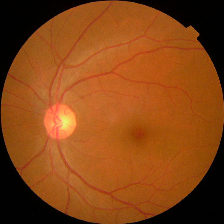
Diabetic retinopathy grade: No DR